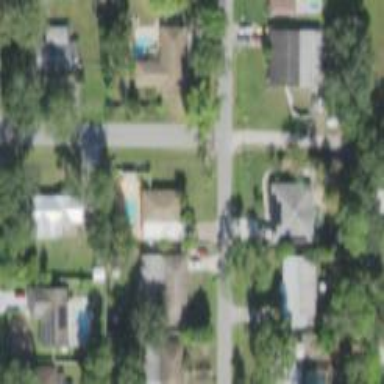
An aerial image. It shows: Residential road.